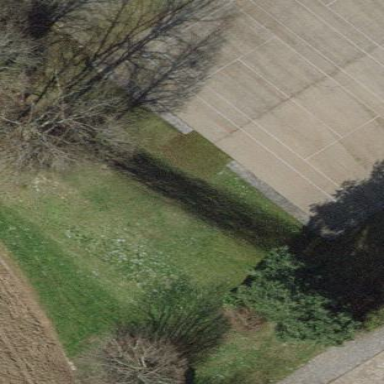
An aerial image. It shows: Basketball court located in leisure land pitch.